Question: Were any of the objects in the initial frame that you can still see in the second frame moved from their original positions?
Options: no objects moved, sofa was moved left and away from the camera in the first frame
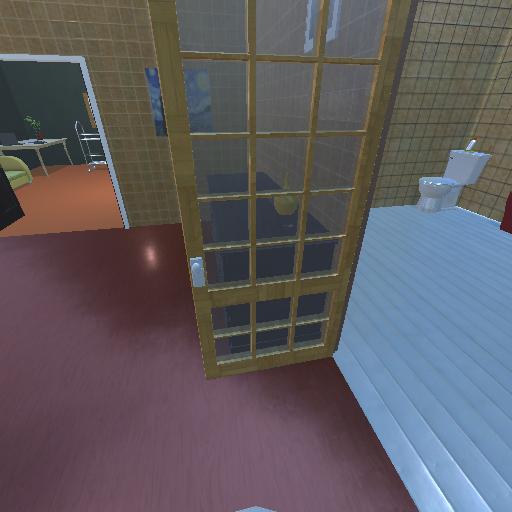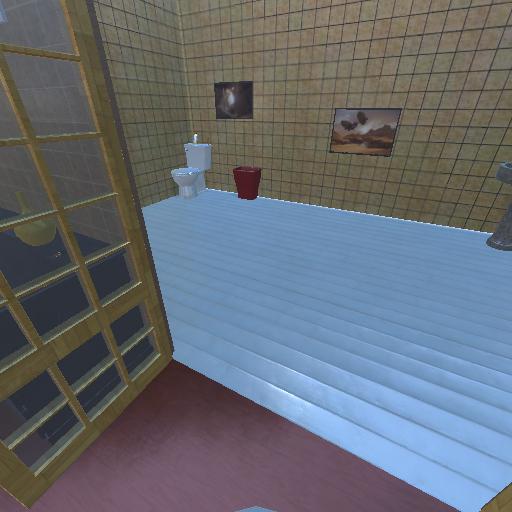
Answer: no objects moved